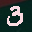
Label: 3